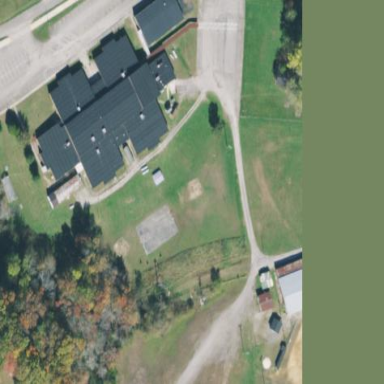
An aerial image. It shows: School building.